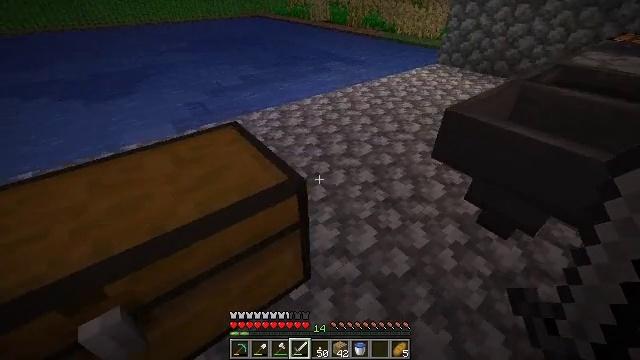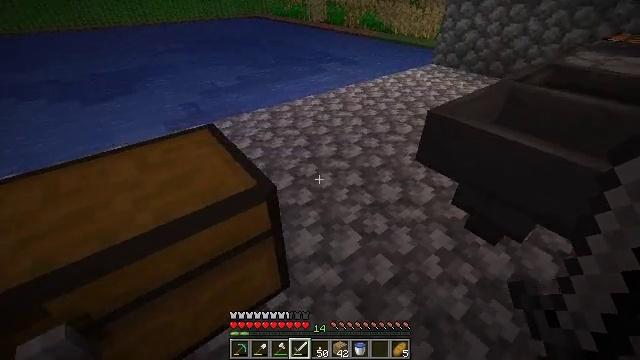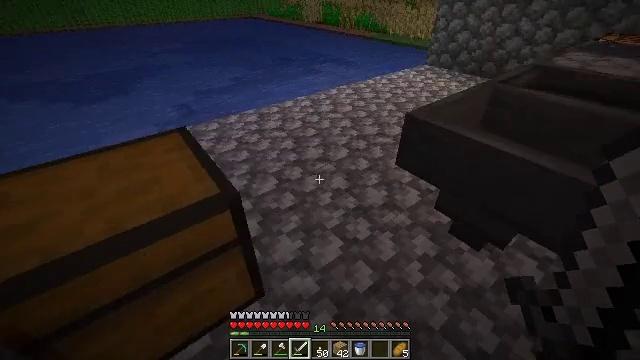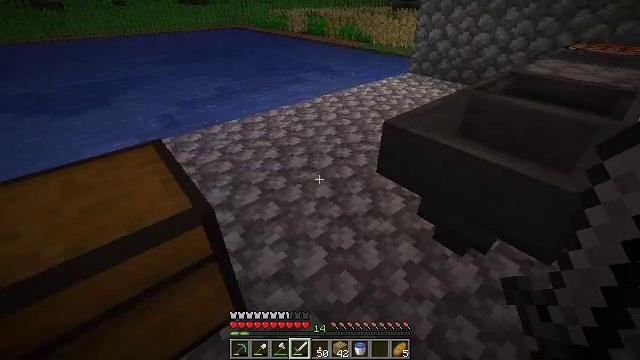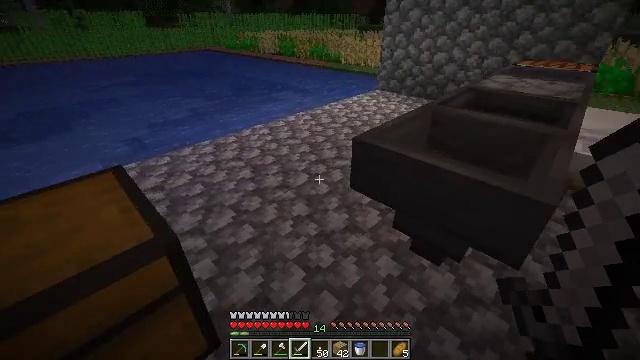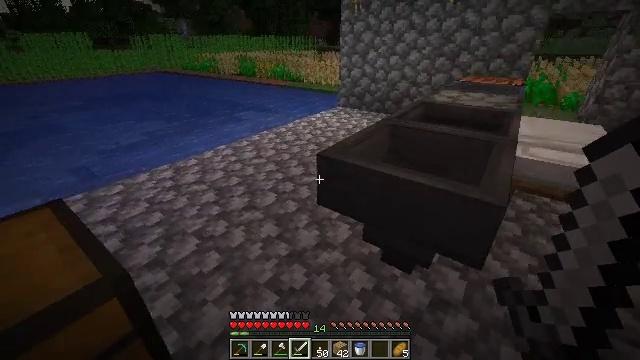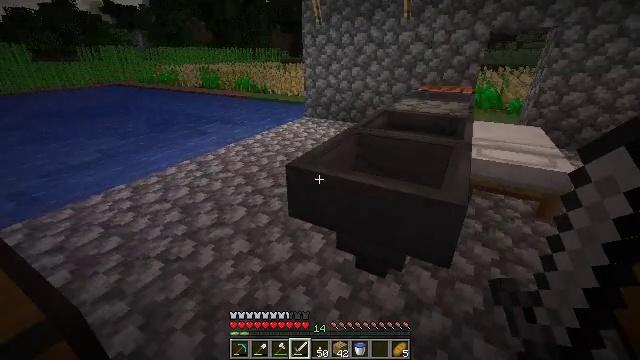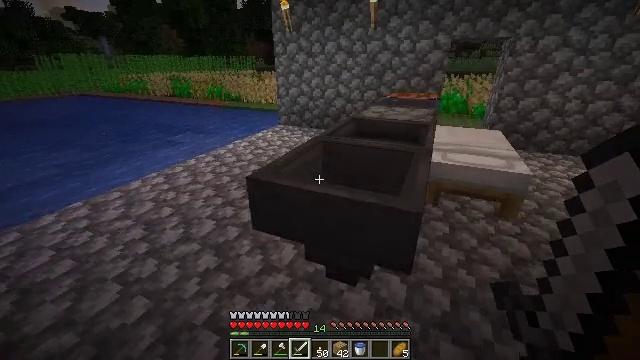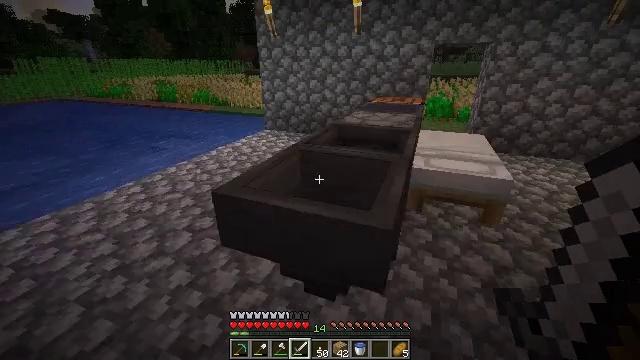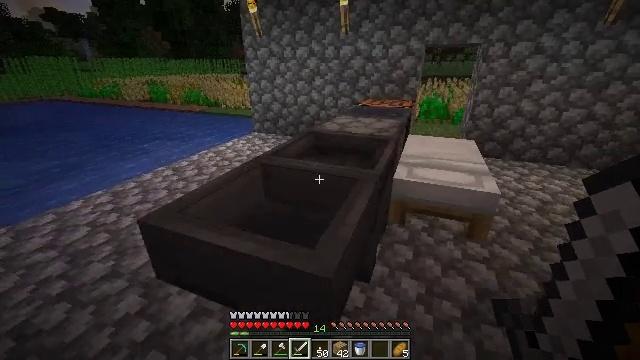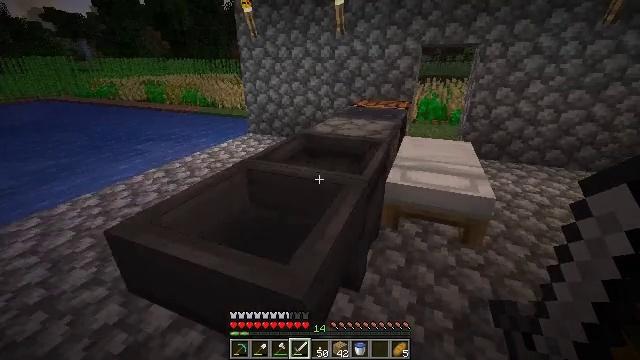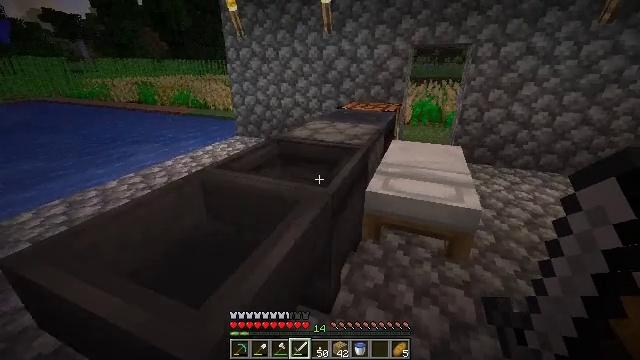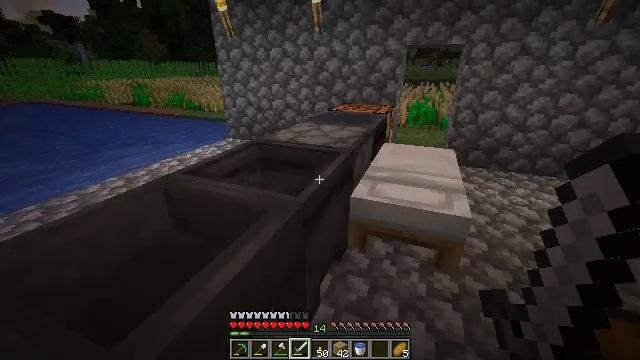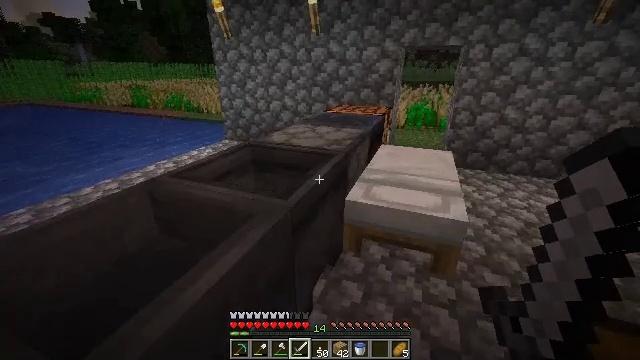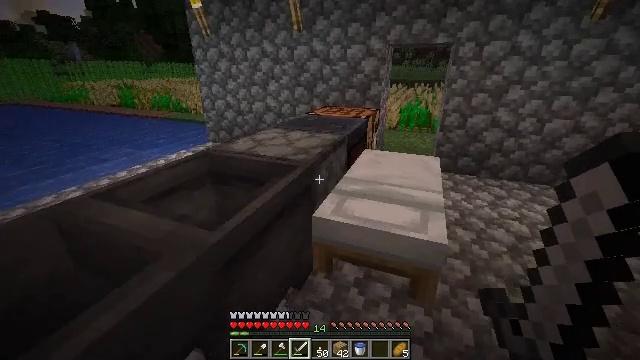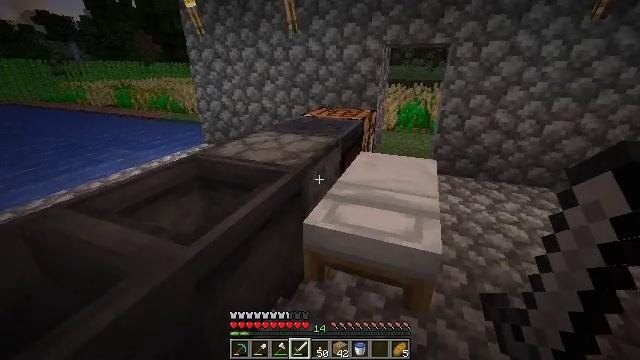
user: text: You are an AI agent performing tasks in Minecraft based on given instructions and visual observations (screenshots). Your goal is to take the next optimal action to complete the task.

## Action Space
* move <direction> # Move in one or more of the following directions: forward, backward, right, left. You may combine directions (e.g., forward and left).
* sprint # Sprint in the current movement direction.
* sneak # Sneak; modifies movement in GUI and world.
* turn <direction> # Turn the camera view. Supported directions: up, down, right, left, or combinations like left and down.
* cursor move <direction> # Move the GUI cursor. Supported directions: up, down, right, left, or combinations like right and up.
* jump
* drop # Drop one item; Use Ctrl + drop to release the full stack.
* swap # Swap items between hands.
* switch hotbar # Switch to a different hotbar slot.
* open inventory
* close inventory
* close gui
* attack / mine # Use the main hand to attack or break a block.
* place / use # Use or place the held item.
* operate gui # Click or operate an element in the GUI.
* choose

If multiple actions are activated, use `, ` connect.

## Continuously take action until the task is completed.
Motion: motion action
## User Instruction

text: Get a tripwire hook by using iron ingot, stick, and wooden plank at the crafting table.
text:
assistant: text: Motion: move right
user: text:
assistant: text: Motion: no_op
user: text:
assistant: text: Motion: turn right and up
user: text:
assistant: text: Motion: turn right and up
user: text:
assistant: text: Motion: turn right and up
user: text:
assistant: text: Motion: move right, turn right and up
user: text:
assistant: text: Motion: move forward and move right, turn right and up
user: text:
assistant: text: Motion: move forward and move right, turn right
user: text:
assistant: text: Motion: move forward and move right
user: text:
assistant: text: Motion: move forward and move right
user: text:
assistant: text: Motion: move forward and move right
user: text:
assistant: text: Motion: move forward and move right
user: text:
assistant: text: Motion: move forward and move right
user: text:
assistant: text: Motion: move forward and move right
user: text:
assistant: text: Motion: move forward and move right
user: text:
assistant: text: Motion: move forward and move right
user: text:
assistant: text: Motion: move right
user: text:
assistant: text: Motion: move right
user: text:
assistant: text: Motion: move right
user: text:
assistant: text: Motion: move forward and move right, turn left
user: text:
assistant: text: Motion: move forward and move right, turn left and up
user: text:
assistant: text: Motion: move forward and move right, turn left
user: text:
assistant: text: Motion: move forward and move right, turn left
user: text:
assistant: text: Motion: move forward and move right, turn left
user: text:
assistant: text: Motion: move forward and move right
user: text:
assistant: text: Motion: move forward and move right
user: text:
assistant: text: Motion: move forward and move right
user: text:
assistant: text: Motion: move right
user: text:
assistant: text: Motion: move right
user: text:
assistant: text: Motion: move right, turn left